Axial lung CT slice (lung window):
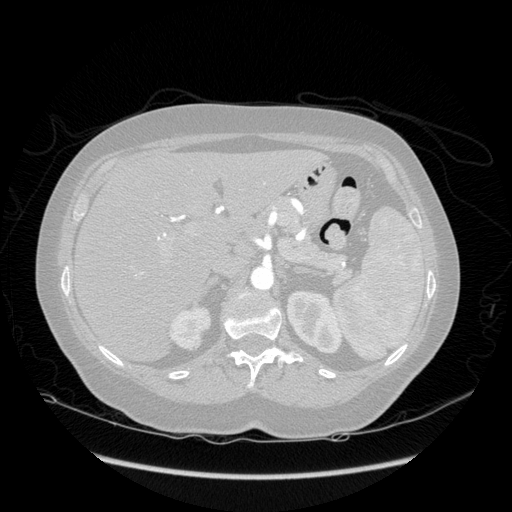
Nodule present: no